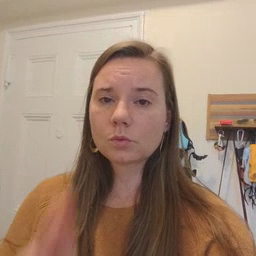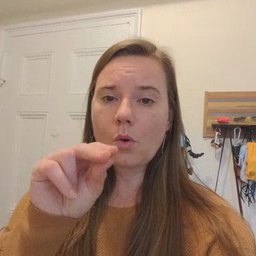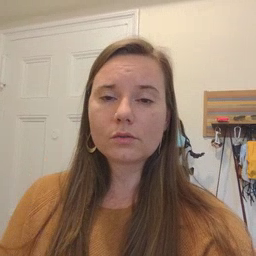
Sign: no